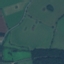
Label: Pasture